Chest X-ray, PA view. Patient: 57 years old, sex F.
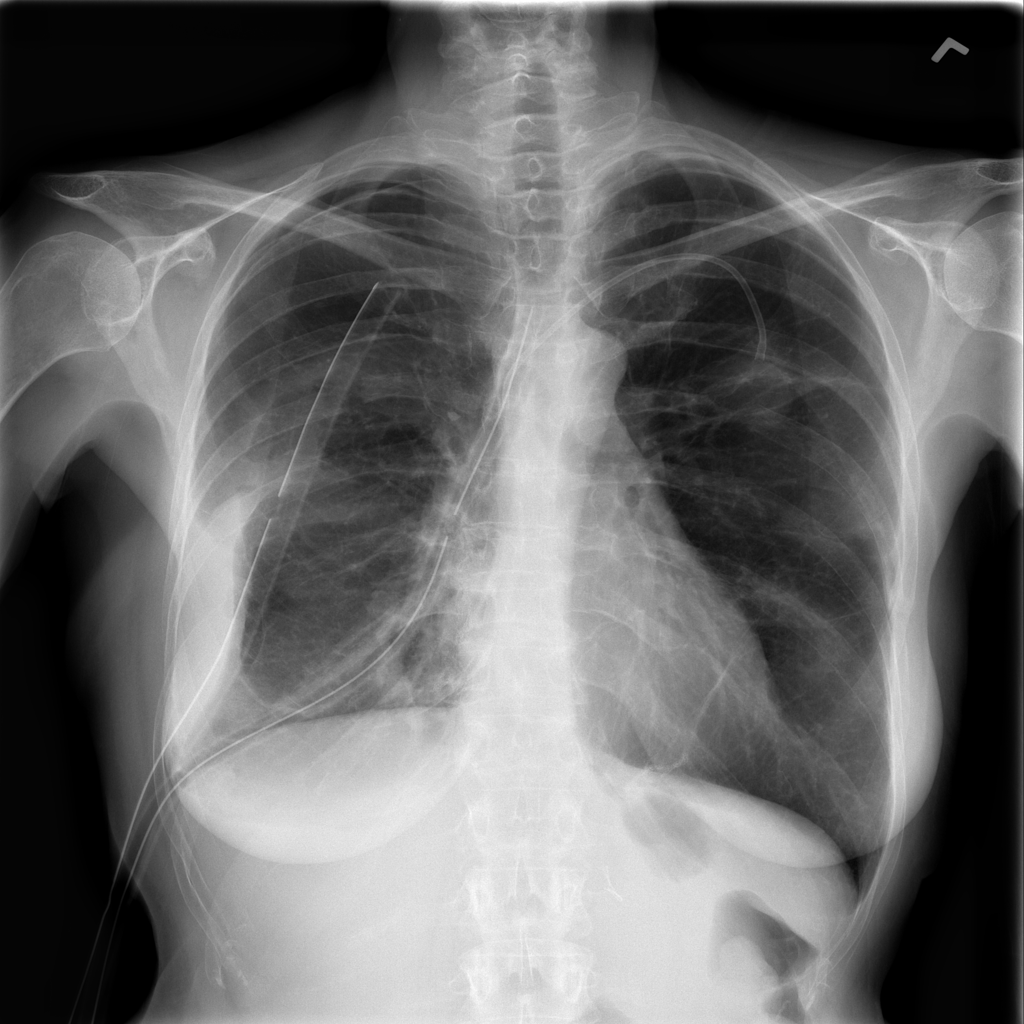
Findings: Pneumothorax